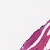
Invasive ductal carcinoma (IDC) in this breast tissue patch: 0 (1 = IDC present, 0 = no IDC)